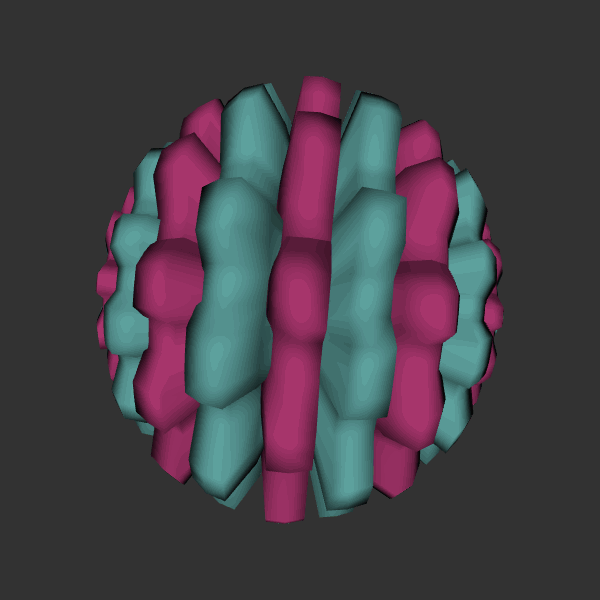
Background: dark